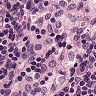
Metastatic tissue present: no